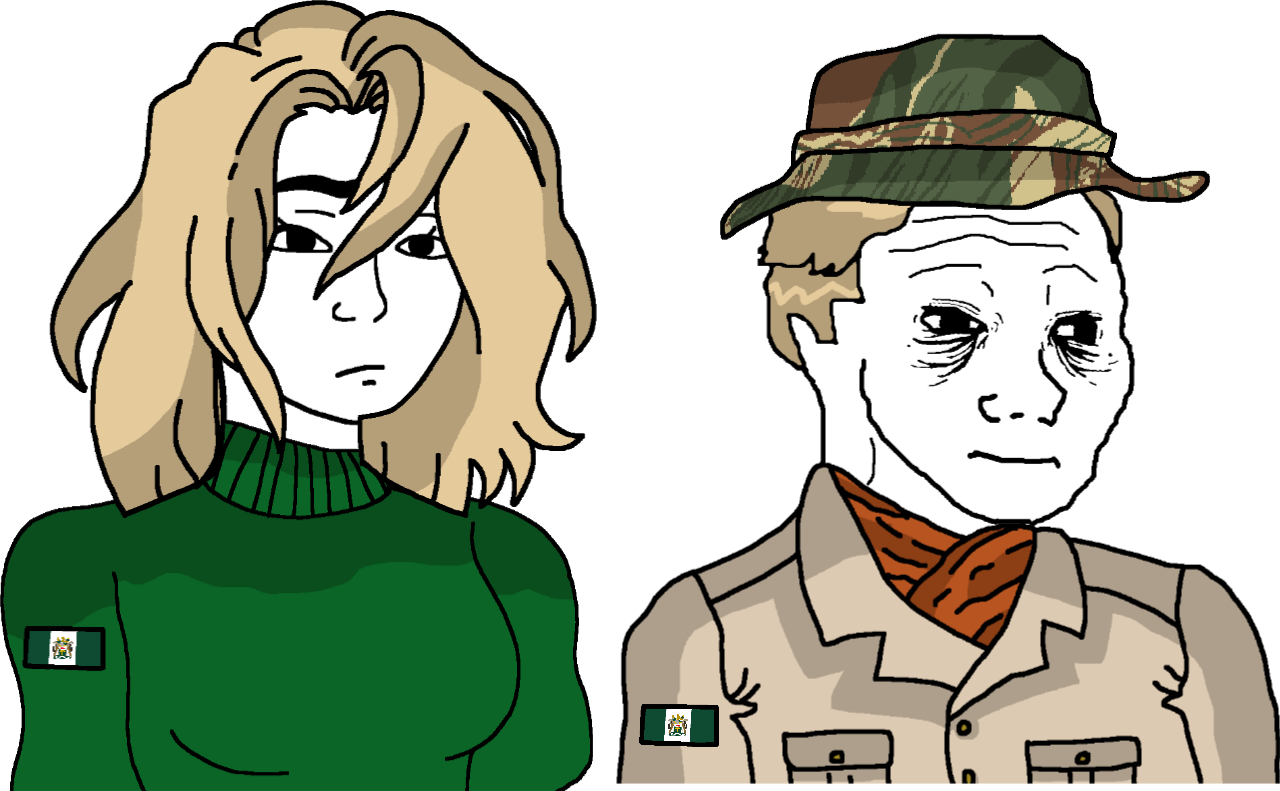
Label: 5_Tired_Wojak